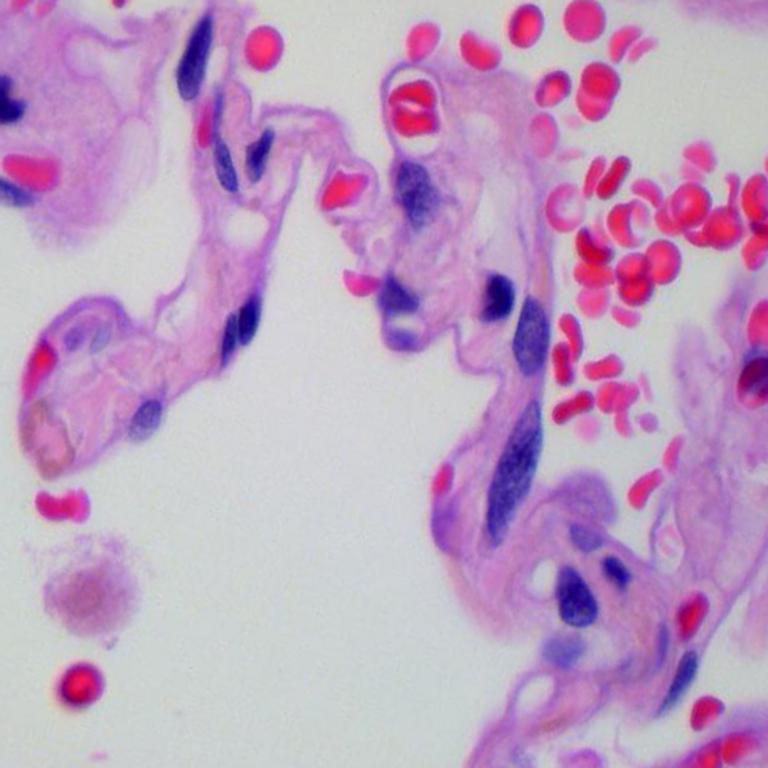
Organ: lung
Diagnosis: benign